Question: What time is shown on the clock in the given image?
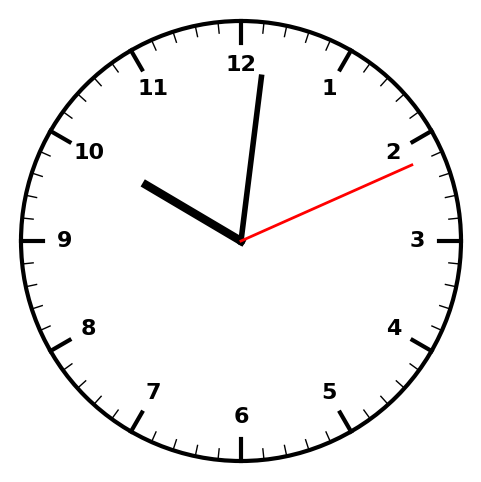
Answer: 10:01:11